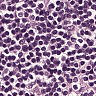
Metastatic tissue present: no